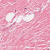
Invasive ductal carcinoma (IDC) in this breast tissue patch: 0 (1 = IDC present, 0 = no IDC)